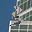
Label: 3